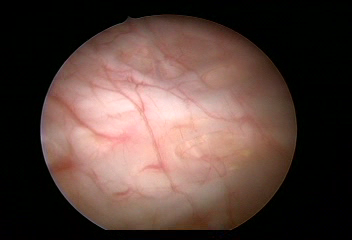
Modality: WLC
Class: Normal mucosa
Bladder cancer association: No